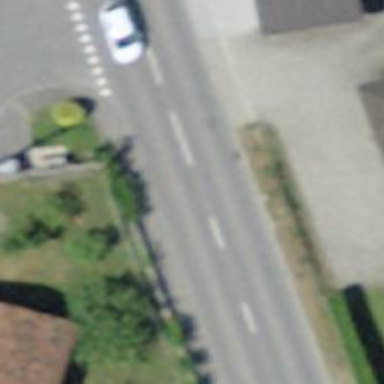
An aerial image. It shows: Bus stop with platform for public transport.